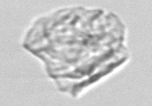
Label: detritus_transparent